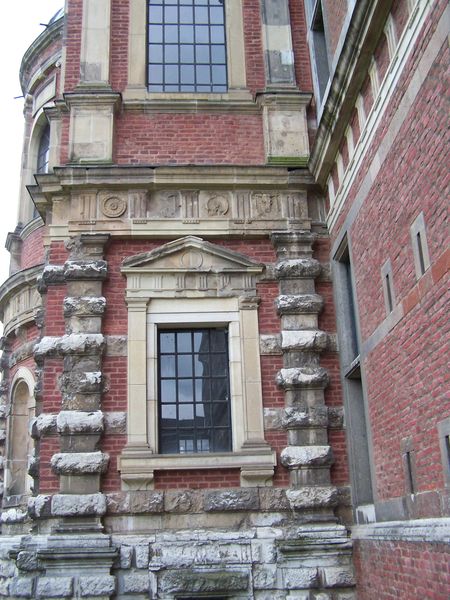
Titel: Schloss und Zitadelle Jülich
Künstler: Herzog Wilhelm V. von Kleve-Jülich-Berg
Standort: Jülich (EU - D - NRW)
Schlagwörter: fenster, glas, säulen, gebäude, haus, rot, schloss, barock, stein, steine, spiegelung, fassade, backstein, architecture, balcony, church, red, white, window, black, gray, grey, old, wall, windows, yellow, detail, reflection, foto, erker, arkade, fries, stone, building, house, side, frame, glass, photo, frames, marble, outside, dome, brick, bricks, cupola, facade, floors, england, circle, cornice, photograph, frankreich, triangle, high, entablature, 1800, rennaisance, zigelstein, split, sill, first floor, refelctions, archtecture parlante, dorische ordnung, ledoux, bosse, redbrick, glazing, pilastre